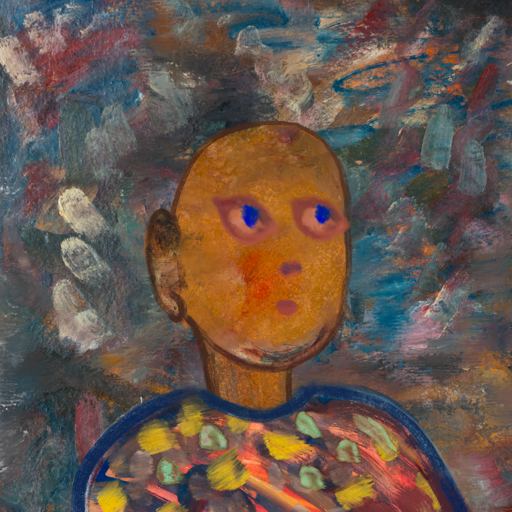
Background: Boggyland, Head And Neck Side: Pipe, Face Side: Mother_And_Son_Mother, Bust: Mother_And_Son_Mother, Hair Side: Blank, Head Accessory: Blank, Second Necklace: Blank, Necklace: Blank, Baby: Blank